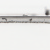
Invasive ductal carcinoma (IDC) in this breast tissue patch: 0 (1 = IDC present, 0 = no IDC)